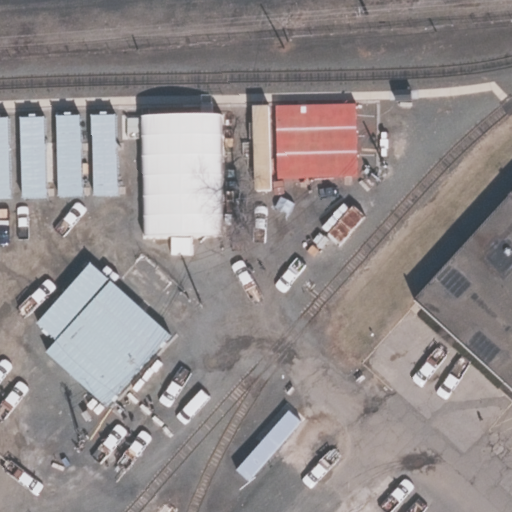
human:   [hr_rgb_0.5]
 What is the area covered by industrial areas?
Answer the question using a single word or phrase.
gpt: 10583m2

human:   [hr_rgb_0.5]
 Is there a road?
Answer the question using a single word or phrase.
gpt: yes

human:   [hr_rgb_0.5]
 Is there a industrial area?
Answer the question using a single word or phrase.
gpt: yes

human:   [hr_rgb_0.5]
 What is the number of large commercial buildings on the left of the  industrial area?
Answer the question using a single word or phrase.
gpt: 0

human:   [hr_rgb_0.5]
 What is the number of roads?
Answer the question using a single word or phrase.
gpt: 1

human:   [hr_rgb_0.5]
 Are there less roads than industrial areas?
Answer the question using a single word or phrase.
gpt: no

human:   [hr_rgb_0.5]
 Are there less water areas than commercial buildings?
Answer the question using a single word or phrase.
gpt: no

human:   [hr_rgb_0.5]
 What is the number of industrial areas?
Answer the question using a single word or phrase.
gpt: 1

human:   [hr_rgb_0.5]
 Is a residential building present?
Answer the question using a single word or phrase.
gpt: no

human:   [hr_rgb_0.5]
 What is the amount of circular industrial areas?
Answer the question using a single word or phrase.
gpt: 0

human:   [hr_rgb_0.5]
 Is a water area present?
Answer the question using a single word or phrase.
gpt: no

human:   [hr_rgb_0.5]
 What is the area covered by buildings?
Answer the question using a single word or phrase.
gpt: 0m2

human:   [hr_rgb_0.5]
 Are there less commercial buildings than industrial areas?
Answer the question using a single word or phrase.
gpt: yes

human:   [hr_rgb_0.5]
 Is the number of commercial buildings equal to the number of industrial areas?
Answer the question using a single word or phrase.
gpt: no

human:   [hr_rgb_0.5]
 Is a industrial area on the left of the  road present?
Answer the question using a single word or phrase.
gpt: no

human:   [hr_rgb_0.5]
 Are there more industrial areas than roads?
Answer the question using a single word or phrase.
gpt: no

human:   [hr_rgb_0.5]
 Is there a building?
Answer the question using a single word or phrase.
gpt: no

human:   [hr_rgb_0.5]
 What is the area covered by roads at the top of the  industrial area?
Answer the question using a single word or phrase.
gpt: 0m2

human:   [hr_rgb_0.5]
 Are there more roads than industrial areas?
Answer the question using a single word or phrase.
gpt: no

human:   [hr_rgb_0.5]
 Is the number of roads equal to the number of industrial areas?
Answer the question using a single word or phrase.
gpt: yes

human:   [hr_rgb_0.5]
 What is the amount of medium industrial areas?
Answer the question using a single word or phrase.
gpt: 0

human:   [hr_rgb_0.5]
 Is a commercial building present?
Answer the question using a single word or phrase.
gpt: no

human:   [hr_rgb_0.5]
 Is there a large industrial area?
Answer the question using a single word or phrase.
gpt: yes

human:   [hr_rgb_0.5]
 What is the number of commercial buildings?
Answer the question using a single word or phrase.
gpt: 0

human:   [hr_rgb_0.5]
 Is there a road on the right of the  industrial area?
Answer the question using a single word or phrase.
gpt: no

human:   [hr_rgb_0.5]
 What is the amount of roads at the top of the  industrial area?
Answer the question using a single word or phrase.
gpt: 1

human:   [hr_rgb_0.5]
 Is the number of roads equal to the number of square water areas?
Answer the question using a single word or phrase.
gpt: no

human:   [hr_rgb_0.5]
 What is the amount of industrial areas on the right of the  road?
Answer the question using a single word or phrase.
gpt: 1

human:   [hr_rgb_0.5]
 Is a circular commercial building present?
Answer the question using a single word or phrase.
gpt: no

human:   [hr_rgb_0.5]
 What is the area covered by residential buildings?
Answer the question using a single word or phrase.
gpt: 0m2

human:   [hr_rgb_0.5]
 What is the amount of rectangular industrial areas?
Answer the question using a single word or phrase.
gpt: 1

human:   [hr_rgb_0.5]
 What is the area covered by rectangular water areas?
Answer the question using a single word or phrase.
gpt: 0m2

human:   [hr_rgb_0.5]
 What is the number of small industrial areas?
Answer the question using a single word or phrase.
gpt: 0

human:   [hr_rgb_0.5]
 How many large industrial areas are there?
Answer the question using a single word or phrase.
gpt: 1

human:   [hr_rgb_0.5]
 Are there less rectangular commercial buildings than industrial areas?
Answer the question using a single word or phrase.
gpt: yes

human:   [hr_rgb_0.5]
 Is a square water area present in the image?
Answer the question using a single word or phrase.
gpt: no

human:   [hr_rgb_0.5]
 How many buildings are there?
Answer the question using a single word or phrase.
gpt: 0

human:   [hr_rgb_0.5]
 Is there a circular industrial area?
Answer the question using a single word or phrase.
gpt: no

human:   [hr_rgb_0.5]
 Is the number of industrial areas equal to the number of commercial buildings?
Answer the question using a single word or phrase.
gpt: no

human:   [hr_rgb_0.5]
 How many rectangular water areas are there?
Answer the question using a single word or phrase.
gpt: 0

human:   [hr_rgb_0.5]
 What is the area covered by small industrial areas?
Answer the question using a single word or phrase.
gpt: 0m2

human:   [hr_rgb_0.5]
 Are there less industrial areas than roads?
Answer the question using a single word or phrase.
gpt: no

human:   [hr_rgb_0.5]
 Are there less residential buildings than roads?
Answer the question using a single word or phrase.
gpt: yes

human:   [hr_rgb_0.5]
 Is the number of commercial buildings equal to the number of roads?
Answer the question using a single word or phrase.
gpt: no

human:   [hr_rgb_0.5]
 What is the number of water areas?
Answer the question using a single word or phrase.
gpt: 0

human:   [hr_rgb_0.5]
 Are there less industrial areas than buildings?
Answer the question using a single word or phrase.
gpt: no

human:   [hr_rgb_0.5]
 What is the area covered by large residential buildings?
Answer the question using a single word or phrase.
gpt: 0m2

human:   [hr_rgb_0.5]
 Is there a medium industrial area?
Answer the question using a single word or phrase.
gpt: no

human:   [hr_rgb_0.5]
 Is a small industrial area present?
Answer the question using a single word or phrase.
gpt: no

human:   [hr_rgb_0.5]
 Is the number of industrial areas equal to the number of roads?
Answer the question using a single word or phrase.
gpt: yes

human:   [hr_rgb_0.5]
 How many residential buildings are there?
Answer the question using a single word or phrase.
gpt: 0

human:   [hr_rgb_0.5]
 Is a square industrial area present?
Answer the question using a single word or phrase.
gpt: no

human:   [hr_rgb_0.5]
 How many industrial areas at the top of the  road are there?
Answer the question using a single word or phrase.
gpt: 0

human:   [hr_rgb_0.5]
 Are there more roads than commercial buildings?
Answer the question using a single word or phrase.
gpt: yes

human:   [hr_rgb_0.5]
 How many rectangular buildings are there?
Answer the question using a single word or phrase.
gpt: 0

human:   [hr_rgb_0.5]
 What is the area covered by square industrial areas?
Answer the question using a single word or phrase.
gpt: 0m2

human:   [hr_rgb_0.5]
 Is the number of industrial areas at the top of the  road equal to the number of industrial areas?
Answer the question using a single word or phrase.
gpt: no

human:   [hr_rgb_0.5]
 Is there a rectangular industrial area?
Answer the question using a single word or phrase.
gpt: yes

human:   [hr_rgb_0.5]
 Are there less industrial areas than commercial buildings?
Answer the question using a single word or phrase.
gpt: no

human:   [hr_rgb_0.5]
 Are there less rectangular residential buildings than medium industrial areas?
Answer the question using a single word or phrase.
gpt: no

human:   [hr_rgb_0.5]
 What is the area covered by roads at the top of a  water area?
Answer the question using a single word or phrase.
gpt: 0m2

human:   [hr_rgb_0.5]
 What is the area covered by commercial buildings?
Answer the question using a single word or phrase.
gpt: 0m2

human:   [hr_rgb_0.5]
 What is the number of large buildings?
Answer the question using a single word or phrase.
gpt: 0

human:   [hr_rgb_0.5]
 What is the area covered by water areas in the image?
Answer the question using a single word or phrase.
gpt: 0m2